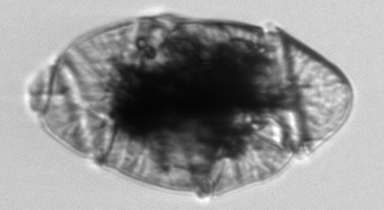
Label: Warnowia